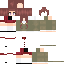
A female human skin with medium skin, wearing brown long hair dressed in a green hoodie and brown shorts, featuring a closed mouth.